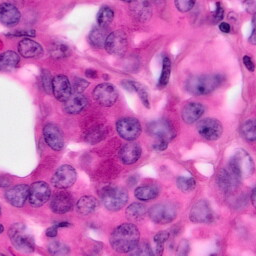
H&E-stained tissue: Pancreatic